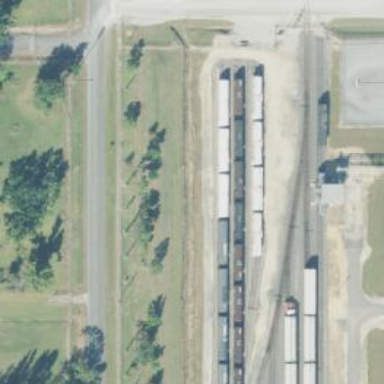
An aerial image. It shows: Railway spur service.